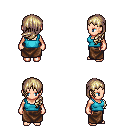
a pixel art fantasy rpg character, female body template, human, light skin, teal pirate shirt, robe skirt, white blonde left-swept hairstyle, four views (front, back, left, right), 2x2 character sprite sheet, small pixel art, hard edges, no anti-aliasing